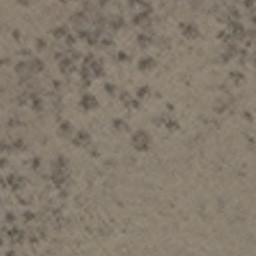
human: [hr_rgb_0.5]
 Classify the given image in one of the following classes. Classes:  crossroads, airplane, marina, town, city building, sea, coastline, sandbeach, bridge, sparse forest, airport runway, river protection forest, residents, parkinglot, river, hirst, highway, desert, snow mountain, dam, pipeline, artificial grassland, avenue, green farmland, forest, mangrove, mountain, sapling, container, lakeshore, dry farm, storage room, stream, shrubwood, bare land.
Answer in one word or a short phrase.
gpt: bare land